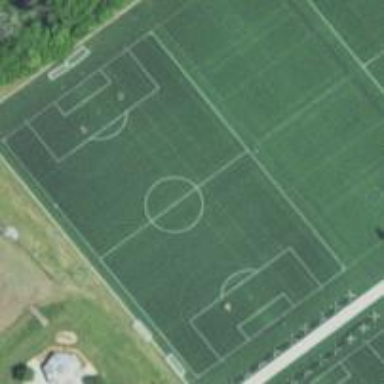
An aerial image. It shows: Soccer pitch for outdoor sports and leisure activities.